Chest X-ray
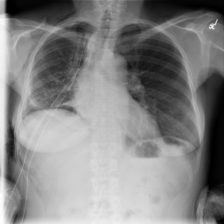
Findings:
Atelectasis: negative
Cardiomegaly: negative
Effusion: negative
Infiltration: negative
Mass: negative
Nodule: negative
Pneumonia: negative
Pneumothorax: positive
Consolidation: negative
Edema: negative
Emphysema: positive
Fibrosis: negative
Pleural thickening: negative
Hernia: negative